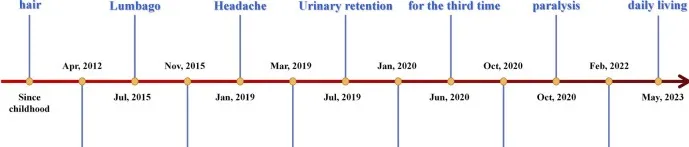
Time axis of patient's clinical symptoms and relevant therapies. IS, ischemic stroke.
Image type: chart (chart)